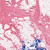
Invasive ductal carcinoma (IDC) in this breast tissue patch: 0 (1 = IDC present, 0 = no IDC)